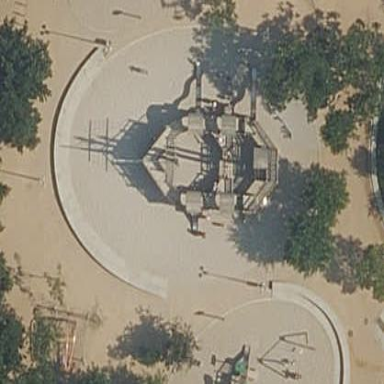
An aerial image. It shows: Playground designed with ship theme.